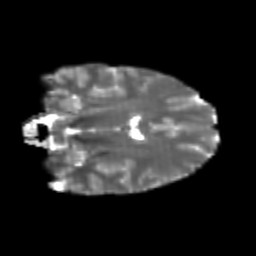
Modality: T2w
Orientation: coronal
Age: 20
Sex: female
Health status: healthy
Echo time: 0.074 s